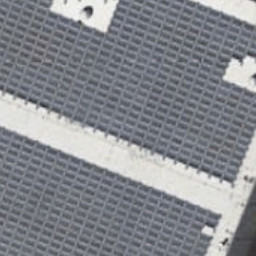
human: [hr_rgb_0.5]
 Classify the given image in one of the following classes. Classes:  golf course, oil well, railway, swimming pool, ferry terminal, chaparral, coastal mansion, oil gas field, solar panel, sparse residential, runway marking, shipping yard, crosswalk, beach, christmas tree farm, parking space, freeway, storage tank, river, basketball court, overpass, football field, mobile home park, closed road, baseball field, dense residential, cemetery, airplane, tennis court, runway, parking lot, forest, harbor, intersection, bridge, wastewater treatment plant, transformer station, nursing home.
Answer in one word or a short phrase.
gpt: solar panel